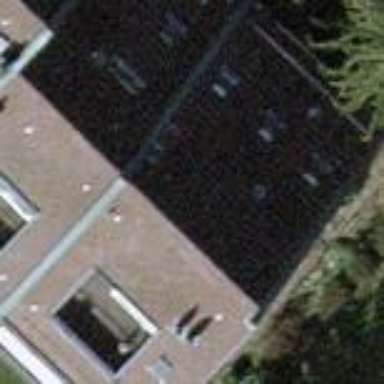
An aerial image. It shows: Building with pitched roof.